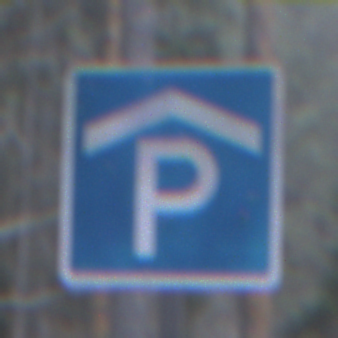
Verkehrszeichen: Parkhaus
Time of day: MorningAfternoon
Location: Outdoor (Nature)
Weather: Overcast
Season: Winter
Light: Natural